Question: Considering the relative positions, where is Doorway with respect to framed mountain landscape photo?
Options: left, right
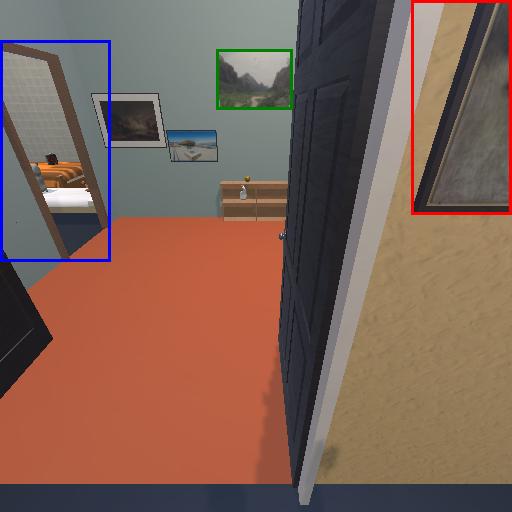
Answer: left